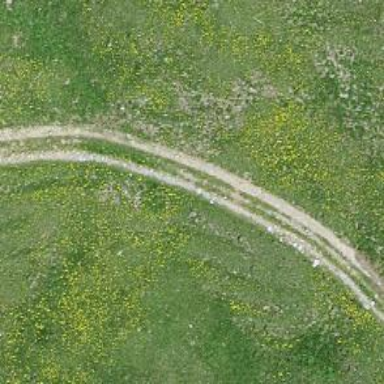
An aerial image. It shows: Track with grade 4 tracktype.